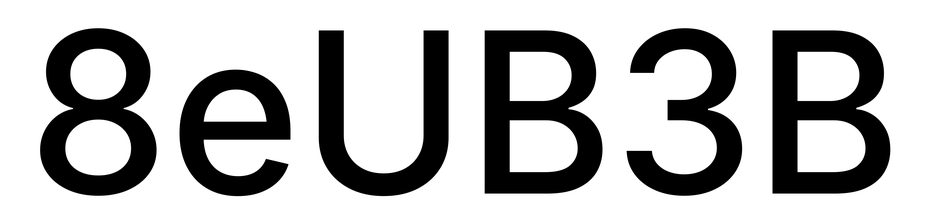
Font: Inter_Medium